Question: There is 'ListView' with items which contains 'TextView'.
When you are touching listview item and hold the finger on it, listview item is highlighted a little.
But if textview contains just a few letters - not all row is highlighted.
Is any simple solution (some xml property, etc) to highlight whole row?

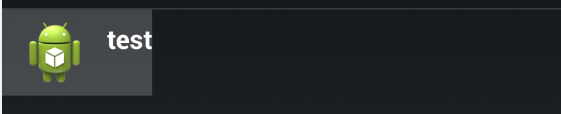
Answer: '''
Hi Set This Code In Your Xml Of ListView
=================================
<ListView android:id="@+id/list1"
android:layout_width="match_parent"
android:layout_height="match_parent"/>
'''